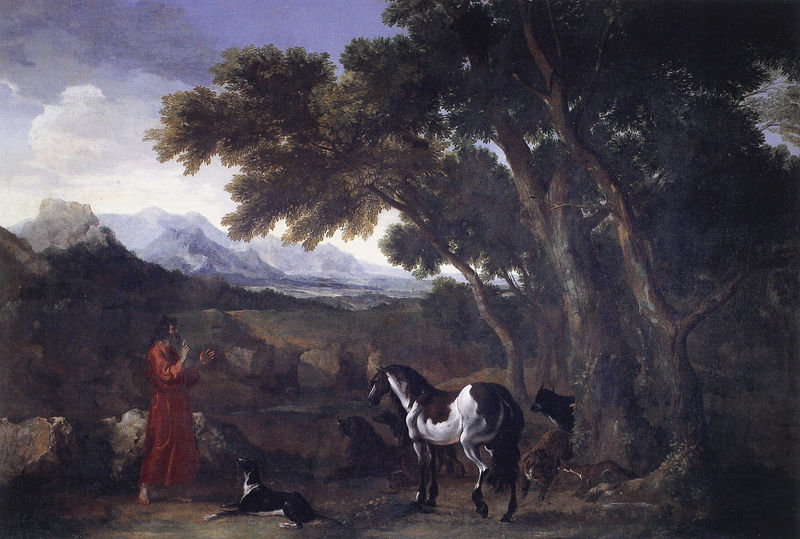
Titel: Landschaft mit einem den Tieren predigenden Eremiten
Künstler: Gaspard Dughet
Institution: Madrid, Museo del Prado
Schlagwörter: baum, blau, blätter, gemälde, himmel, mann, bäume, grün, landschaft, schwarz, weiss, hund, hunde, rot, tiere, malerei, bart, bild, gewand, haare, wald, pferd, berge, gebirge, sprechen, lichtung, flecken, fuchs, heiliger, ochse, schwar, tiger